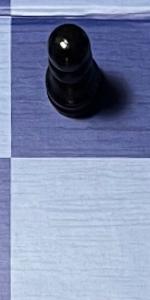
Label: Empty